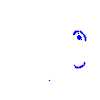
Particle: proton